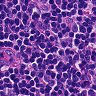
Metastatic tissue present: no